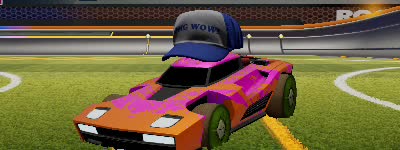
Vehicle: breakout